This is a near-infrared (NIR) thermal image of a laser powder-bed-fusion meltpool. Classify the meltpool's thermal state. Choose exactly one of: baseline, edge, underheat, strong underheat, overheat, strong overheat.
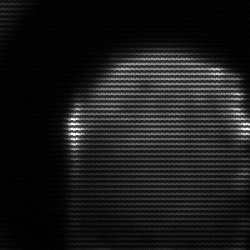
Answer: edge